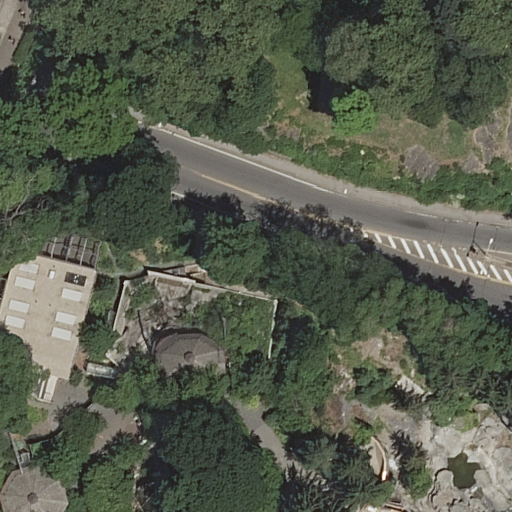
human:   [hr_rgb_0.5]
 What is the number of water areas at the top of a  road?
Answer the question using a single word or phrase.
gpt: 0

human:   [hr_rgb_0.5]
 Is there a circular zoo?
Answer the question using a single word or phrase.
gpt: no

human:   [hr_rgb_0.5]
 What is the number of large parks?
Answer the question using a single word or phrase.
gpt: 1

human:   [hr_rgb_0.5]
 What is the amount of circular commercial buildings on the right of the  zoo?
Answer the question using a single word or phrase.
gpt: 0

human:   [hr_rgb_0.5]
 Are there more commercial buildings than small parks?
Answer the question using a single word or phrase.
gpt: no

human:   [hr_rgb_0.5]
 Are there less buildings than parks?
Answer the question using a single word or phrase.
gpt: no

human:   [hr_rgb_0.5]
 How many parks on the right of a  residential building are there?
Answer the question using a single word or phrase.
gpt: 0

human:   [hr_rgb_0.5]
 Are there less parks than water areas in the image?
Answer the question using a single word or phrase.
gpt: no

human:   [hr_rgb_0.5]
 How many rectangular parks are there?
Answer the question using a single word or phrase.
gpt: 1

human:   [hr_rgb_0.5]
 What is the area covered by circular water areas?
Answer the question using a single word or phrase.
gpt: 0m2

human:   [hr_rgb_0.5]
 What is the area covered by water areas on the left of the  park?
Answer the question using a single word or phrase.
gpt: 0m2

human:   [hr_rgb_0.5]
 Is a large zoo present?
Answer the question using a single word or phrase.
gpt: yes

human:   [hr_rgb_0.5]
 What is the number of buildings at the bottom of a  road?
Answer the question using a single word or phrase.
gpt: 3

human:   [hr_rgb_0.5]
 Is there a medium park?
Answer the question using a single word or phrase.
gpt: no

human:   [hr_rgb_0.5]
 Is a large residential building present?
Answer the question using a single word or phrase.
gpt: no

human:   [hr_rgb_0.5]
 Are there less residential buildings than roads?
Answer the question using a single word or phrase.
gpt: yes

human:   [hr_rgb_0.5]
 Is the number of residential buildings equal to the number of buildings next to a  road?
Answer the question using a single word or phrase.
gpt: no

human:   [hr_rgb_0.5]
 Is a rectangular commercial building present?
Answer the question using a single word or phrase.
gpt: no

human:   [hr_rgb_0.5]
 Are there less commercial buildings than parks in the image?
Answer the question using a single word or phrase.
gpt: yes

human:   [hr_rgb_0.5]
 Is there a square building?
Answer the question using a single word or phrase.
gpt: no

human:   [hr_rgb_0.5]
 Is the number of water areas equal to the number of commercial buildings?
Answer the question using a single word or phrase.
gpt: no

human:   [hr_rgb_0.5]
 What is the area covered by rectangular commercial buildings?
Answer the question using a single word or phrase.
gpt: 0m2

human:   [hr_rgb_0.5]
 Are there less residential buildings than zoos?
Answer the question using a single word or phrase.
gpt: no

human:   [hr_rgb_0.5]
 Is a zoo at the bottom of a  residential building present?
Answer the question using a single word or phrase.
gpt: yes

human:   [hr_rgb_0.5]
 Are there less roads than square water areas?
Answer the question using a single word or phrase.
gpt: no

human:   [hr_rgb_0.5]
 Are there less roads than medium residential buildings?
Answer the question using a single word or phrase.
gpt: no

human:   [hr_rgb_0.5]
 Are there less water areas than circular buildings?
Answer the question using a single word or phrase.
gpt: no

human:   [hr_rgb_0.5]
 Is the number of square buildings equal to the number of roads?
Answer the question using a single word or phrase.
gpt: no

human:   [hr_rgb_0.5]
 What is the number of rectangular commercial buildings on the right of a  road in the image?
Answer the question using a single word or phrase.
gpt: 0

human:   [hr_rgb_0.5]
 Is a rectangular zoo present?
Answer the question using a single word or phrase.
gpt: yes

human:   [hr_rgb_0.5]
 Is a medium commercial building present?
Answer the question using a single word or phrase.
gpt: no

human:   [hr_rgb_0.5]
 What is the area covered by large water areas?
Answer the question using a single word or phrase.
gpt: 0m2

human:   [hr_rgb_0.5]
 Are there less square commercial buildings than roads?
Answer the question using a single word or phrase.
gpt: yes

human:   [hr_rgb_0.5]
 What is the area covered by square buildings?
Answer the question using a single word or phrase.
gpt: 0m2

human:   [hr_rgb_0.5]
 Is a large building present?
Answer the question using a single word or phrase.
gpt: yes

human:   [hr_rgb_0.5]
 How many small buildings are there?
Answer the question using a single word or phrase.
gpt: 1